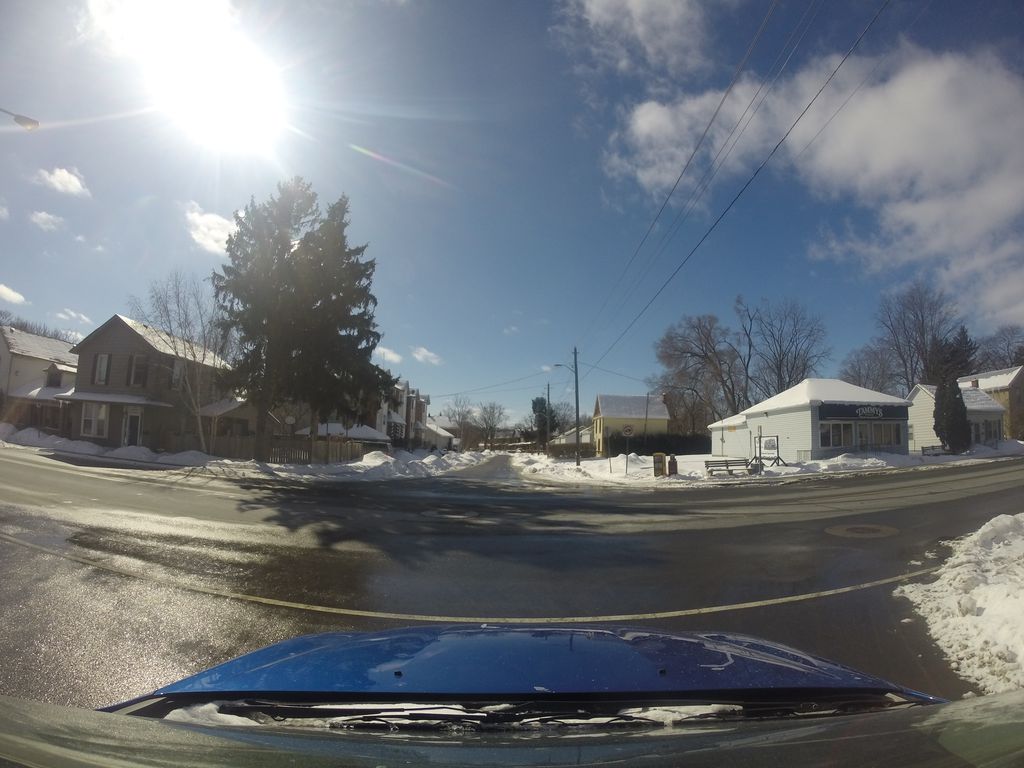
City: hamilton